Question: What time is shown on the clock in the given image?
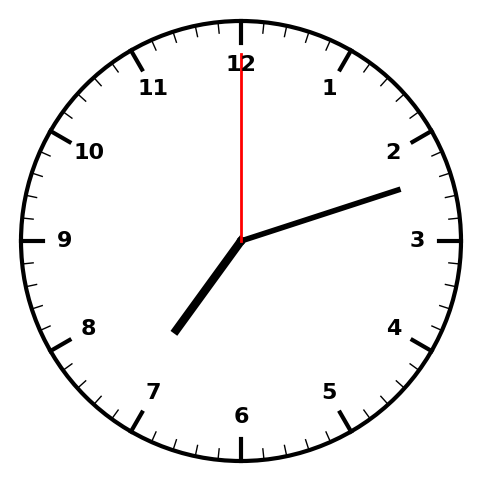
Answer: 07:12:00